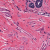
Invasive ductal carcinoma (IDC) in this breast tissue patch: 0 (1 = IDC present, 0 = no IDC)